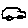
Label: car